Question: We are recently developing TFS bdt with complex environment which contains domain controller.
That means each environment will have its own dns server and owner domain. They will share connections with their inner domain account.
Also our product should be installed by inner domain account, not build in account "nt authority\system".
Because "nt authority\system" could not access shared location between each nodes.
But after testing with lab deployment script, it will always use "nt authority\system" as default.
Even I have changed test agent running account to "domain\user".

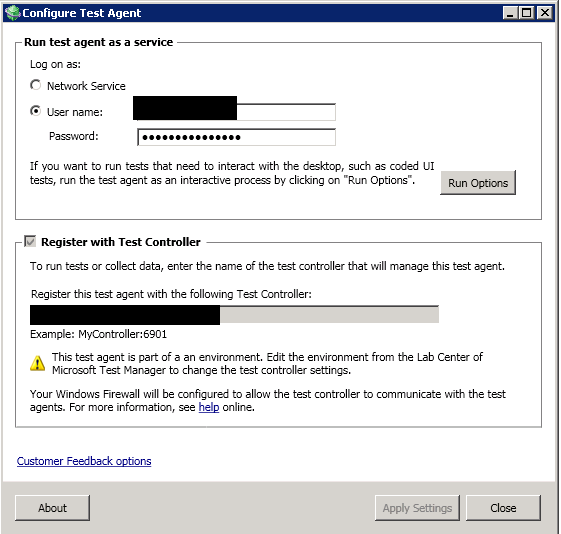
Answer: After search and investigation, we found that if we can change following services running account to expected user, then tfs lab bdt deployment script will run with expected account, other than .

ref post: <URL>